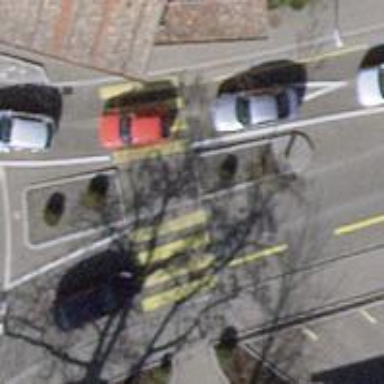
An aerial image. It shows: Primary highway with asphalt surface. There is separate cycle lane for soft cycling on the sidewalk.